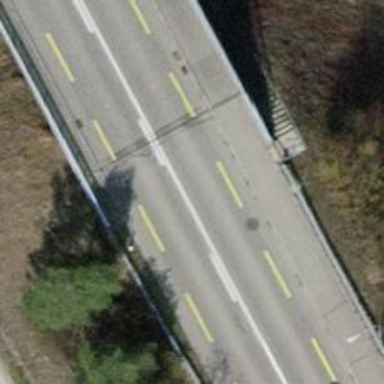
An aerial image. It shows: Tertiary road with bridge and sidewalk on the left side.